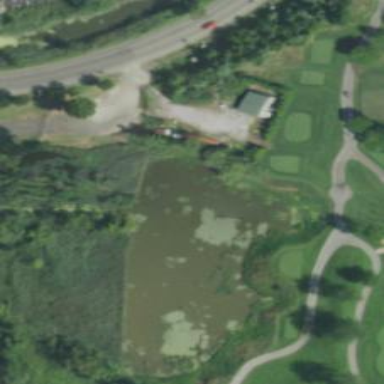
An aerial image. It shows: Water hazard on golf course. The hazard is natural water feature.